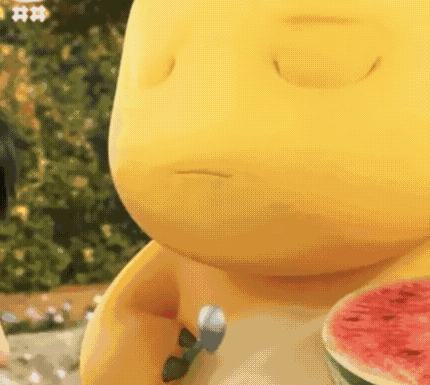
Label: nailong